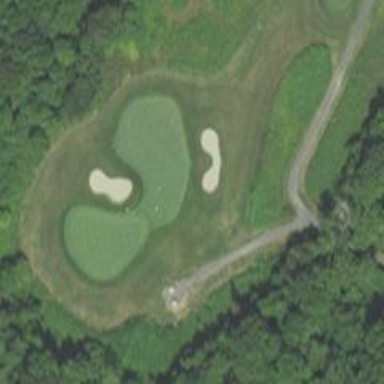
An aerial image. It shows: Grassy area designated as golf fairway.